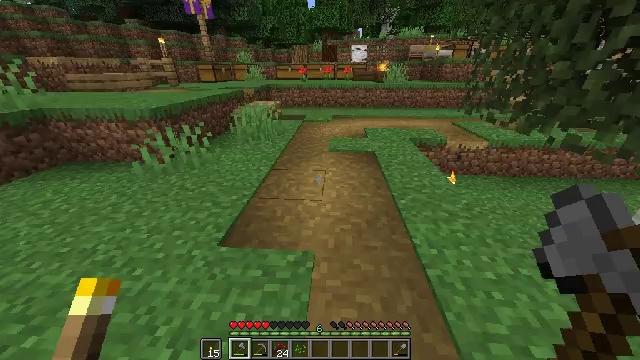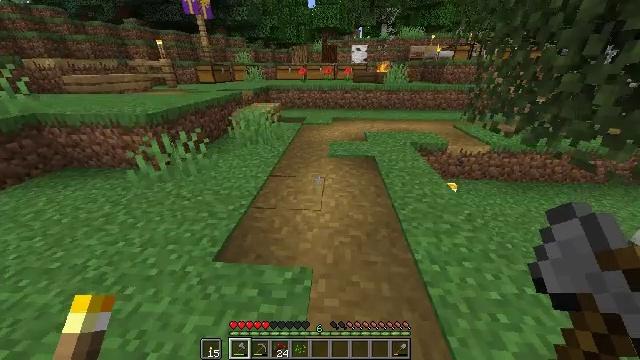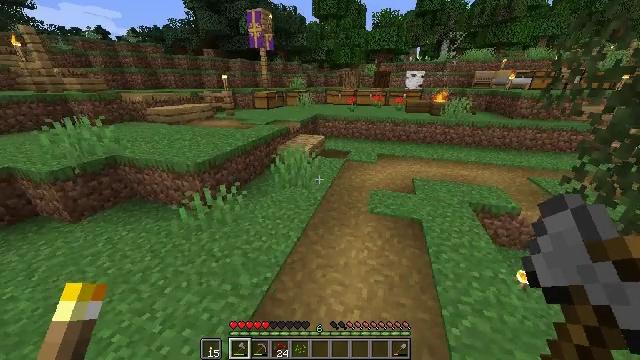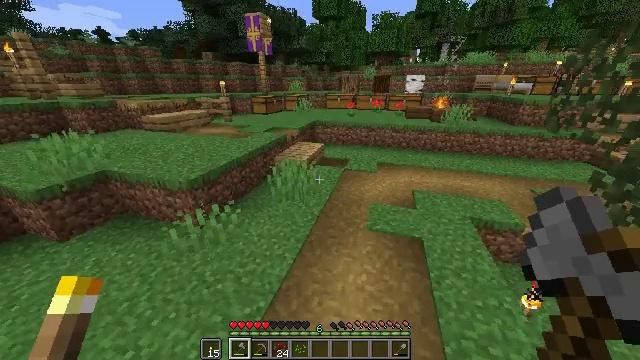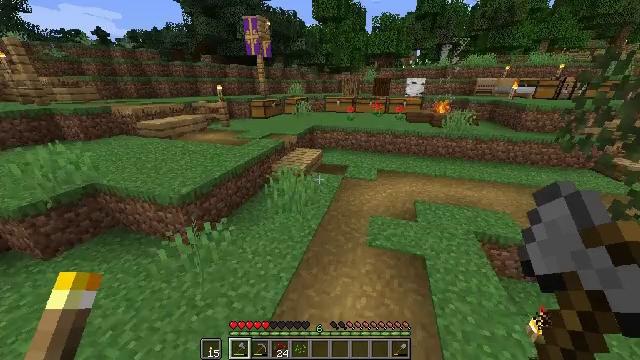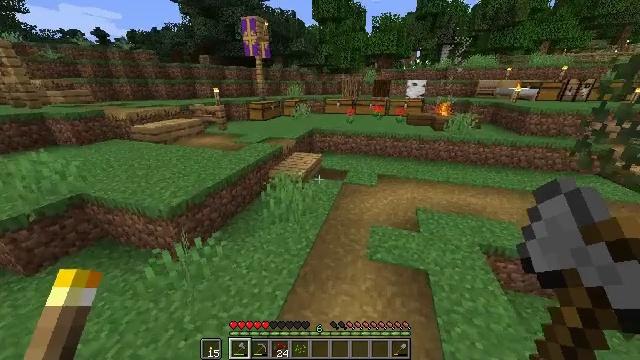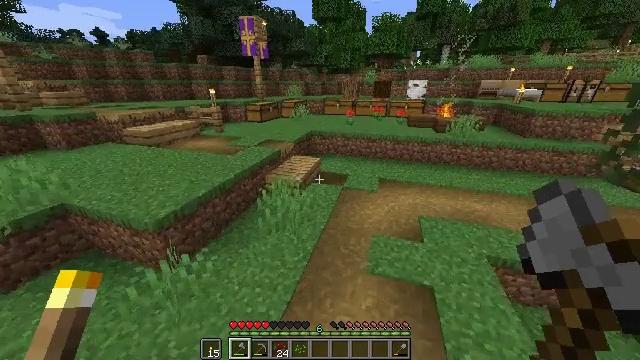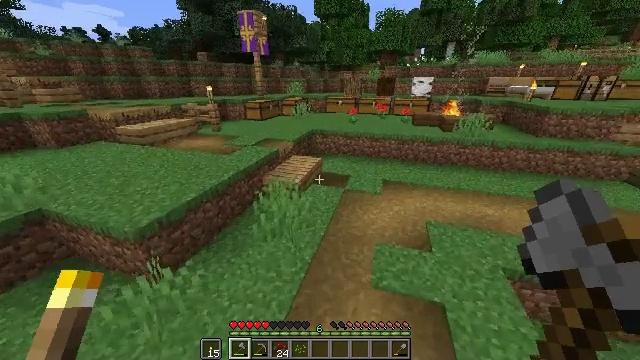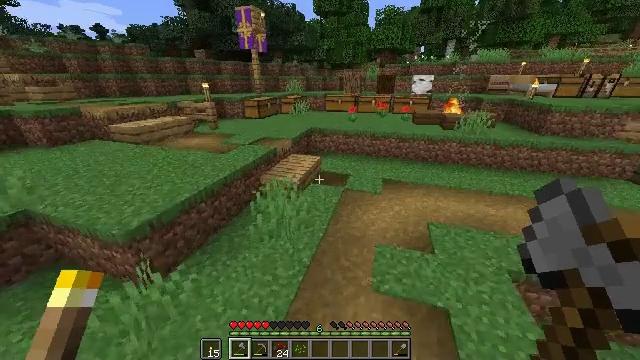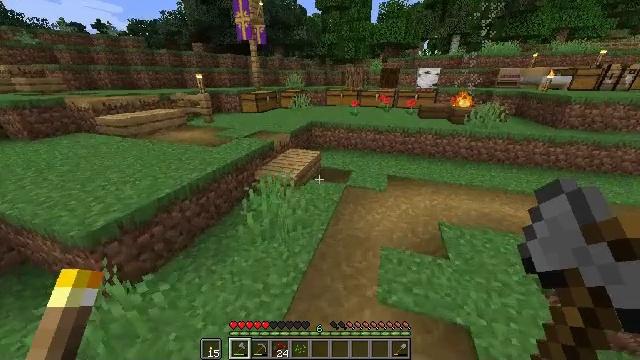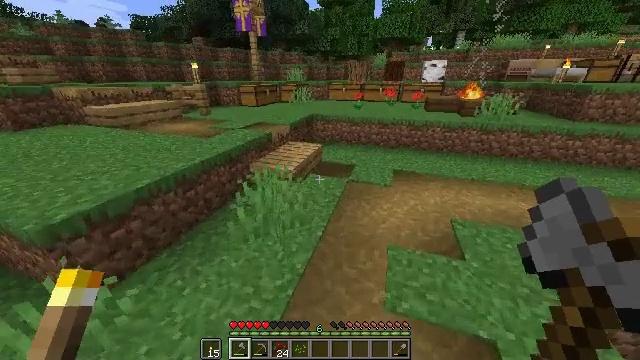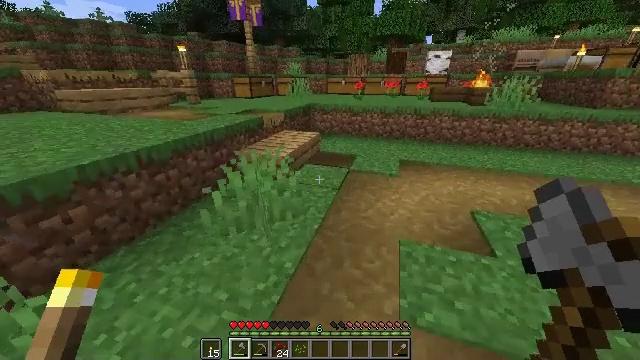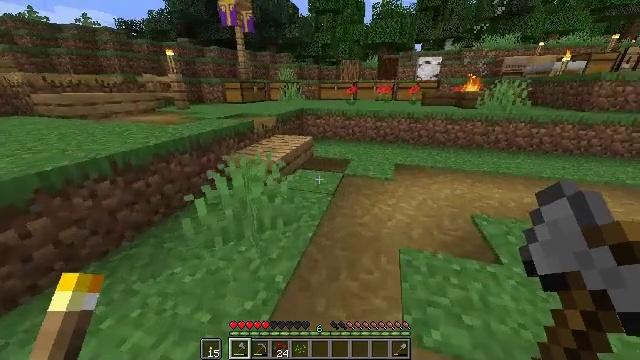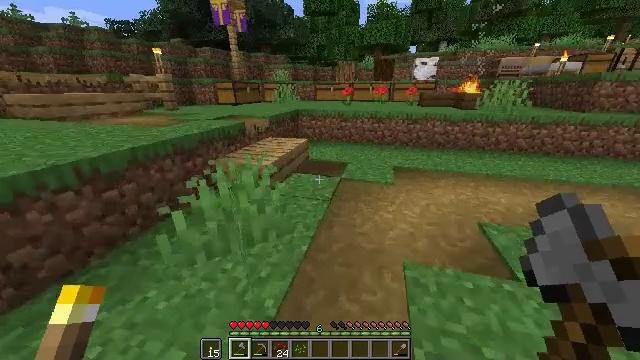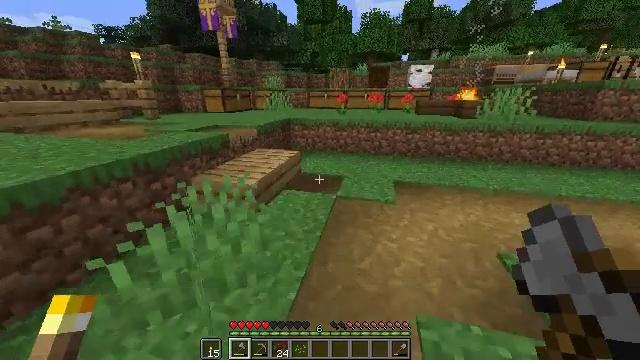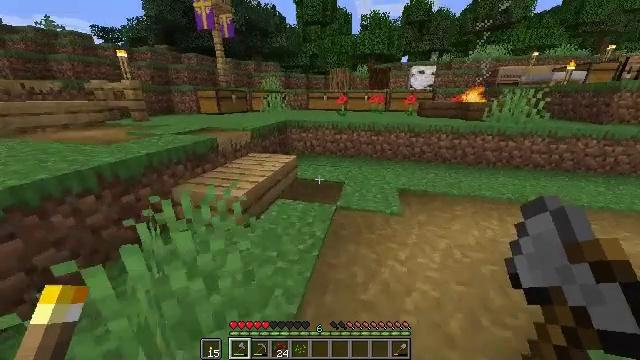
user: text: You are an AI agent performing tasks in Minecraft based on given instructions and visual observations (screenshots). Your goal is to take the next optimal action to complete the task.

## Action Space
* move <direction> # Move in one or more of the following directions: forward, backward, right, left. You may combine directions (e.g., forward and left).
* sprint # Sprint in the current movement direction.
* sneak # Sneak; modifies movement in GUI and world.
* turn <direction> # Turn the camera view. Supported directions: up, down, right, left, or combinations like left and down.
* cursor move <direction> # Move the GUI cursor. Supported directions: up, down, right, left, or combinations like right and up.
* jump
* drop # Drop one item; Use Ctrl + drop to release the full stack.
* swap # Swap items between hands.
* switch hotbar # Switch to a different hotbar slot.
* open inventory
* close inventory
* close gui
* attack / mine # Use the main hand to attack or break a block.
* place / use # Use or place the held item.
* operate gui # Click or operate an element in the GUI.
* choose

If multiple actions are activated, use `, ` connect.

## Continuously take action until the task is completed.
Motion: motion action
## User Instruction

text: Gather poppy from the ground.
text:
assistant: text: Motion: move forward, jump
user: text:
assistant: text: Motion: move forward, turn left and up, jump
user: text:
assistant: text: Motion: move forward
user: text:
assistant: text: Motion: move forward
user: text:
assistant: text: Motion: move forward
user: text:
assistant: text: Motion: move forward
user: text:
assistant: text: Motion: move forward
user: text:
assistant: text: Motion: move forward
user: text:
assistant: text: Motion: move forward
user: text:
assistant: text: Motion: move forward
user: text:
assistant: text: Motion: move forward
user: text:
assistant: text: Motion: move forward, turn right and up
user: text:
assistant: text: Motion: move forward, turn right
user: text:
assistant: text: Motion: move forward, turn right and up
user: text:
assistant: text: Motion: move forward
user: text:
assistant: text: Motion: move forward, turn right and up
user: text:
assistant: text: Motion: move forward, turn right and up
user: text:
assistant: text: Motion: move forward, turn right and up
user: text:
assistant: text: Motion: move forward, turn up
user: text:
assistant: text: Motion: move forward
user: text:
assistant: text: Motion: move forward
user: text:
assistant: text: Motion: move forward
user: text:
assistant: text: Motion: move forward
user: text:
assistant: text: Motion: move forward
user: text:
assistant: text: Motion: move forward
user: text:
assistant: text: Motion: move forward, turn left and down
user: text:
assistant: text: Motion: move forward, turn left and down
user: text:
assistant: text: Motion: move forward, turn left and down
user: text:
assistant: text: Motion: move forward, turn left and down
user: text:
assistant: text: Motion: move forward, turn down